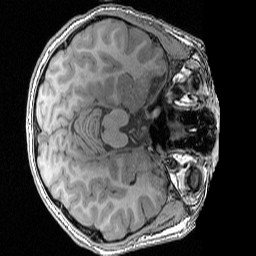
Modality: T1w
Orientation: axial
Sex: male
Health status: ill
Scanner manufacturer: siemens
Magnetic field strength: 3 T
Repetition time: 1.57 s
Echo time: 0.00342 s